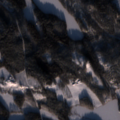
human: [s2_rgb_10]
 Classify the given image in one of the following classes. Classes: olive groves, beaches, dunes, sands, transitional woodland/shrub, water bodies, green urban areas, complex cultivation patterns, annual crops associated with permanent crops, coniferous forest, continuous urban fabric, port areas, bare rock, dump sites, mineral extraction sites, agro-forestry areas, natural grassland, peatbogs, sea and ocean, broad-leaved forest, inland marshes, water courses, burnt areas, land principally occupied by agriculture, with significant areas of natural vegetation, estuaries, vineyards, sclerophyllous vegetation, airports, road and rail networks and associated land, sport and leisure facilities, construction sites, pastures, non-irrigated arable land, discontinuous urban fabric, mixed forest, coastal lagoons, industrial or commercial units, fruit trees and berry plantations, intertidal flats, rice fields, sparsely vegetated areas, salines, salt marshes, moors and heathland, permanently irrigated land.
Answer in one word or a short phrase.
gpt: coniferous forest, mixed forest